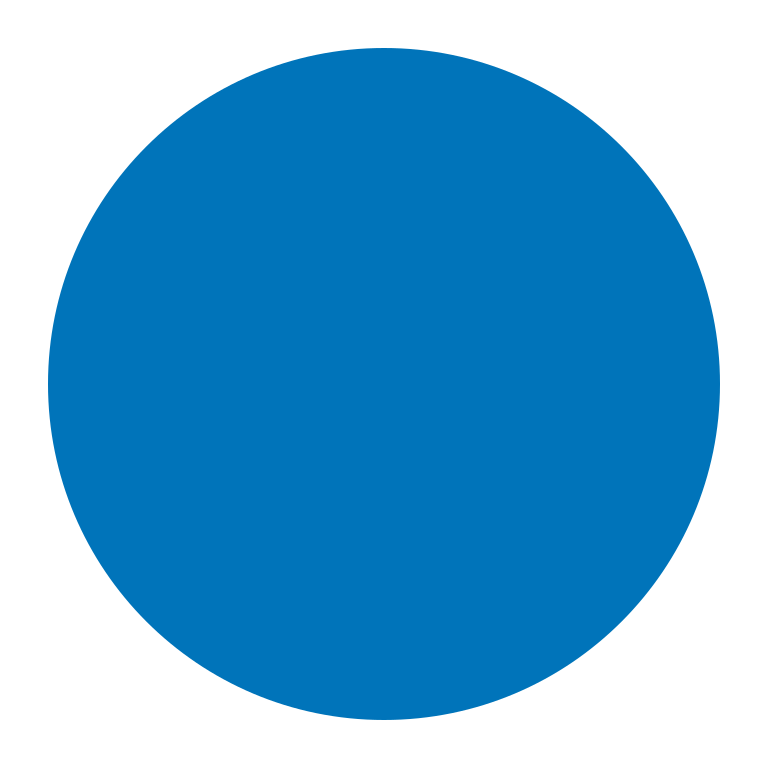
blue circle flat